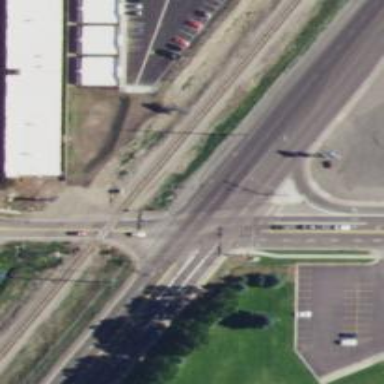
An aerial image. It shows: Marked crossing on the road.